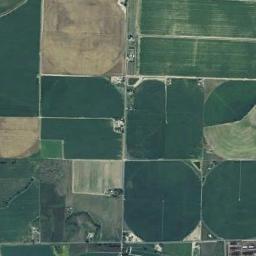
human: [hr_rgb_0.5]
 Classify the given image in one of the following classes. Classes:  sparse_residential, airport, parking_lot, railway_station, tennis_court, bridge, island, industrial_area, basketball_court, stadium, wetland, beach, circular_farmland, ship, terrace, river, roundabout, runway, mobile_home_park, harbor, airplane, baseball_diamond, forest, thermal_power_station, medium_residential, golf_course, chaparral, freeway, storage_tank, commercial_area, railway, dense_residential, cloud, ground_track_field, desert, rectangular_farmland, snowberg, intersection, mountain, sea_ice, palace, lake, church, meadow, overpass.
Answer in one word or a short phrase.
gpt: circular_farmland